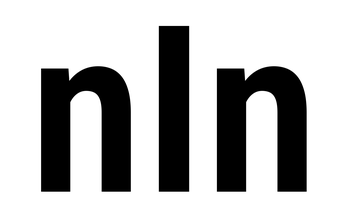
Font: Roboto_Condensed_SemiBold